Field crop: maize
Growth stage: 2
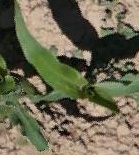
Species: maize